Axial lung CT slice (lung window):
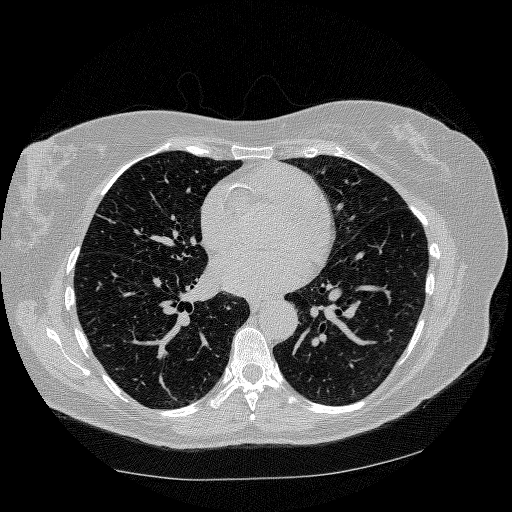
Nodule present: no